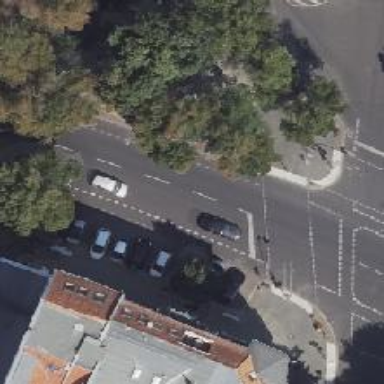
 there is street-side parking available."